Interaction volume radius: 5 \u00c5
Interaction volume height: 15 \u00c5
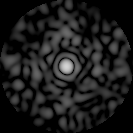
Disorder parameter: 0.8711